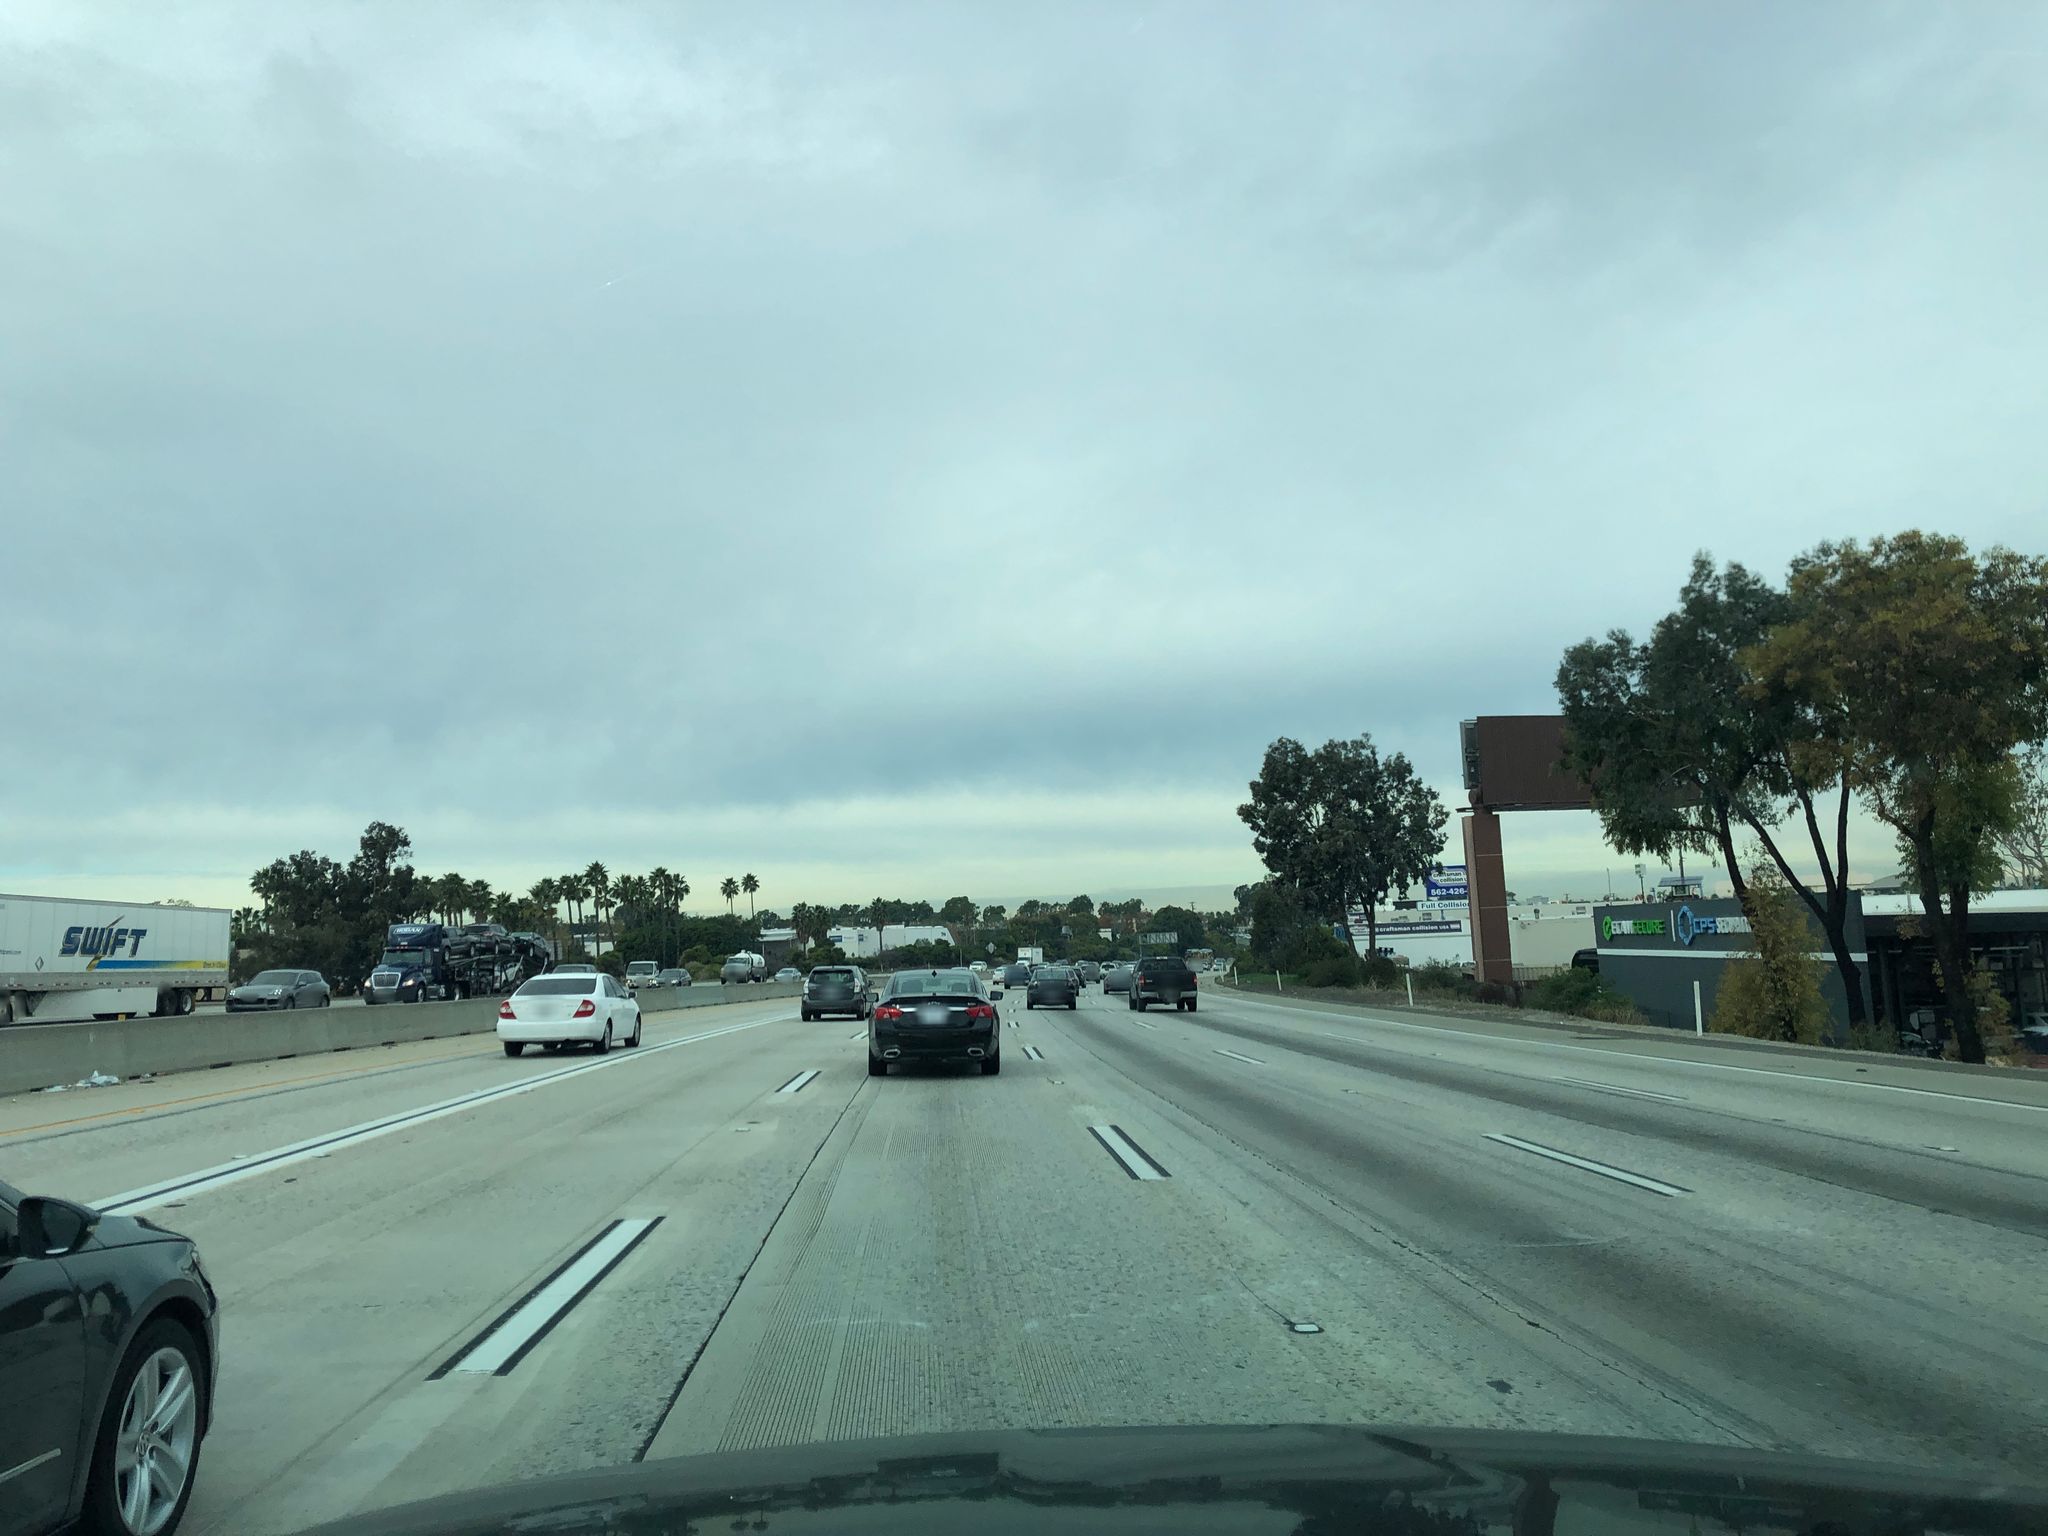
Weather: cloudy
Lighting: day
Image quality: good
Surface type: driving surface
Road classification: motorway
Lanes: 6, 7
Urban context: urban centre
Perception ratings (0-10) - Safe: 4.35, Lively: 1.47, Beautiful: 2.67, Boring: 2.83, Depressing: 8.32, Wealthy: 1.58